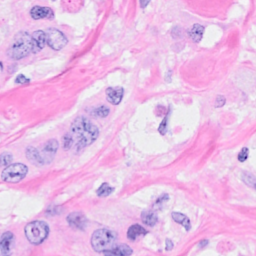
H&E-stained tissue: Breast